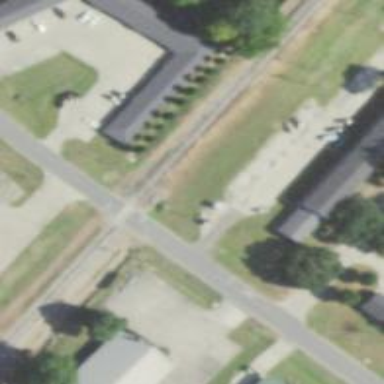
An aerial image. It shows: Level crossing along the railway.